Question: So I am currently just trying to prototype the FilmPass effect in three.js and no matter what I try, I keep receiving the same error messages. I have been on a ton of different websites and I keep coming up with problems.
Here is the code I am using:
'''
<script src="three.min.js"></script>
<script src="CopyShader.js"></script>
<script src="DotScreenShader.js"></script>
<script src="RGBShiftShader.js"></script>
<script src="FilmShader.js"></script>
<script src="FilmPass.js"></script>
<script src="EffectComposer.js"></script>
<script src="RenderPass.js"></script>
<script src="MaskPass.js"></script>
<script src="ShaderPass.js"></script>
<script>
var camera, scene, renderer, composer;
var object, light;
init();
animate();
function init() {
renderer = new THREE.WebGLRenderer();
renderer.setPixelRatio( window.devicePixelRatio );
renderer.setSize( window.innerWidth, window.innerHeight );
document.body.appendChild( renderer.domElement );
var composer = new THREE.EffectComposer(renderer);
//
camera = new THREE.PerspectiveCamera( 70, window.innerWidth / window.innerHeight, 1, 1000 );
camera.position.z = 400;
scene = new THREE.Scene();
scene.fog = new THREE.Fog( 0x000000, 1, 1000 );
object = new THREE.Object3D();
scene.add( object );
var geometry = new THREE.SphereGeometry( 1, 4, 4 );
var material = new THREE.MeshPhongMaterial( { color: 0xffffff, shading: THREE.FlatShading } );
for ( var i = 0; i < 100; i ++ ) {
var mesh = new THREE.Mesh( geometry, material );
mesh.position.set( Math.random() - 0.5, Math.random() - 0.5, Math.random() - 0.5 ).normalize();
mesh.position.multiplyScalar( Math.random() * 400 );
mesh.rotation.set( Math.random() * 2, Math.random() * 2, Math.random() * 2 );
mesh.scale.x = mesh.scale.y = mesh.scale.z = Math.random() * 50;
object.add( mesh );
}
scene.add( new THREE.AmbientLight( 0x222222 ) );
light = new THREE.DirectionalLight( 0xffffff );
light.position.set( 1, 1, 1 );
scene.add( light );
// postprocessing
composer = new THREE.EffectComposer( renderer );
// composer.addPass( new THREE.RenderPass( scene, camera ) );
//
// var effect = new THREE.ShaderPass( THREE.DotScreenShader );
// effect.uniforms[ 'scale' ].value = 4;
// composer.addPass( effect );
//
// var effect = new THREE.ShaderPass( THREE.RGBShiftShader );
// effect.uniforms[ 'amount' ].value = 0.0015;
// effect.renderToScreen = true;
// composer.addPass( effect );
var renderPass = new THREE.RenderPass(scene, camera);
composer.addPass(renderPass);
var effectFilm = new THREE.FilmPass();
effectFilm.renderToScreen = true;
composer.addPass(effectFilm);
var clock = new THREE.Clock()
function render() {
var delta = clock.getDelta();
composer.render(delta); //parameter must be set with render
requestAnimationFrame(render);
}
render();
//
window.addEventListener( 'resize', onWindowResize, false );
}
function onWindowResize() {
camera.aspect = window.innerWidth / window.innerHeight;
camera.updateProjectionMatrix();
renderer.setSize( window.innerWidth, window.innerHeight );
composer.setSize( window.innerWidth, window.innerHeight );
}
function animate() {
requestAnimationFrame( animate );
object.rotation.x += 0.005;
object.rotation.y += 0.01;
// composer.render();
}
</script>
</body>
'''
Here are the error messages I am getting:

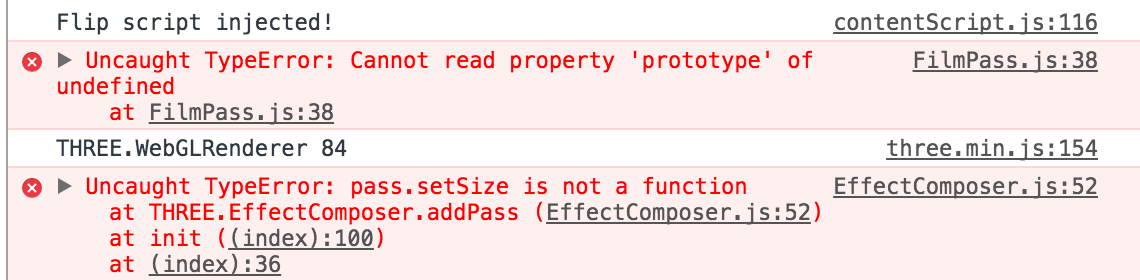
Answer: The offending line 38 contains a reference to 'THREE.Pass.prototype' which is not defined yet. 'THREE.Pass' is defined in 'EffectComposer.js', so you need to put that higher up in your scripts.
'''
<script src="EffectComposer.js"></script> <!-- ADD HERE -->
<script src="CopyShader.js"></script>
<script src="DotScreenShader.js"></script>
<script src="RGBShiftShader.js"></script>
<script src="FilmShader.js"></script>
<script src="FilmPass.js"></script>
<!-- <script src="EffectComposer.js"></script> REMOVE HERE -->
<script src="RenderPass.js"></script>
<script src="MaskPass.js"></script>
<script src="ShaderPass.js"></script>
'''